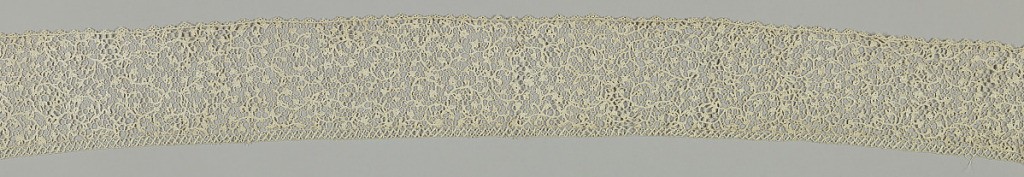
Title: Border
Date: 17th–early 18th century
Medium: linen Technique: needle lace
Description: Fine scrolls or vines with leaves, held in place by connections covered by picots.